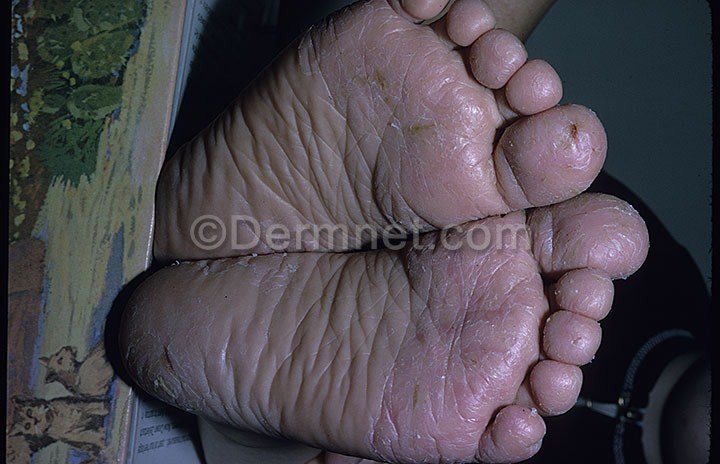
Disease: Eczema Photos